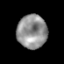
Tissue: prostate
Cell type: T cells
Senescence score: 0.2996
Nuclear area (px): 979
Mean DAPI intensity: 146.142